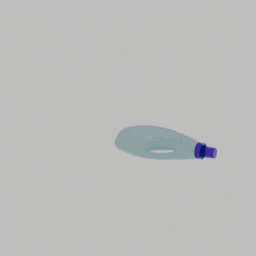
Label: tools